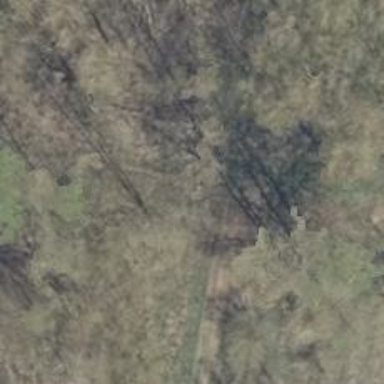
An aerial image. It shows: Grass track with grade5 track type.